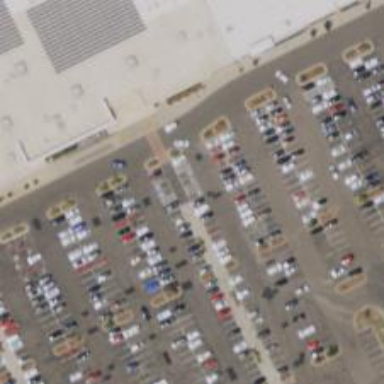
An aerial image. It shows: Parking space.